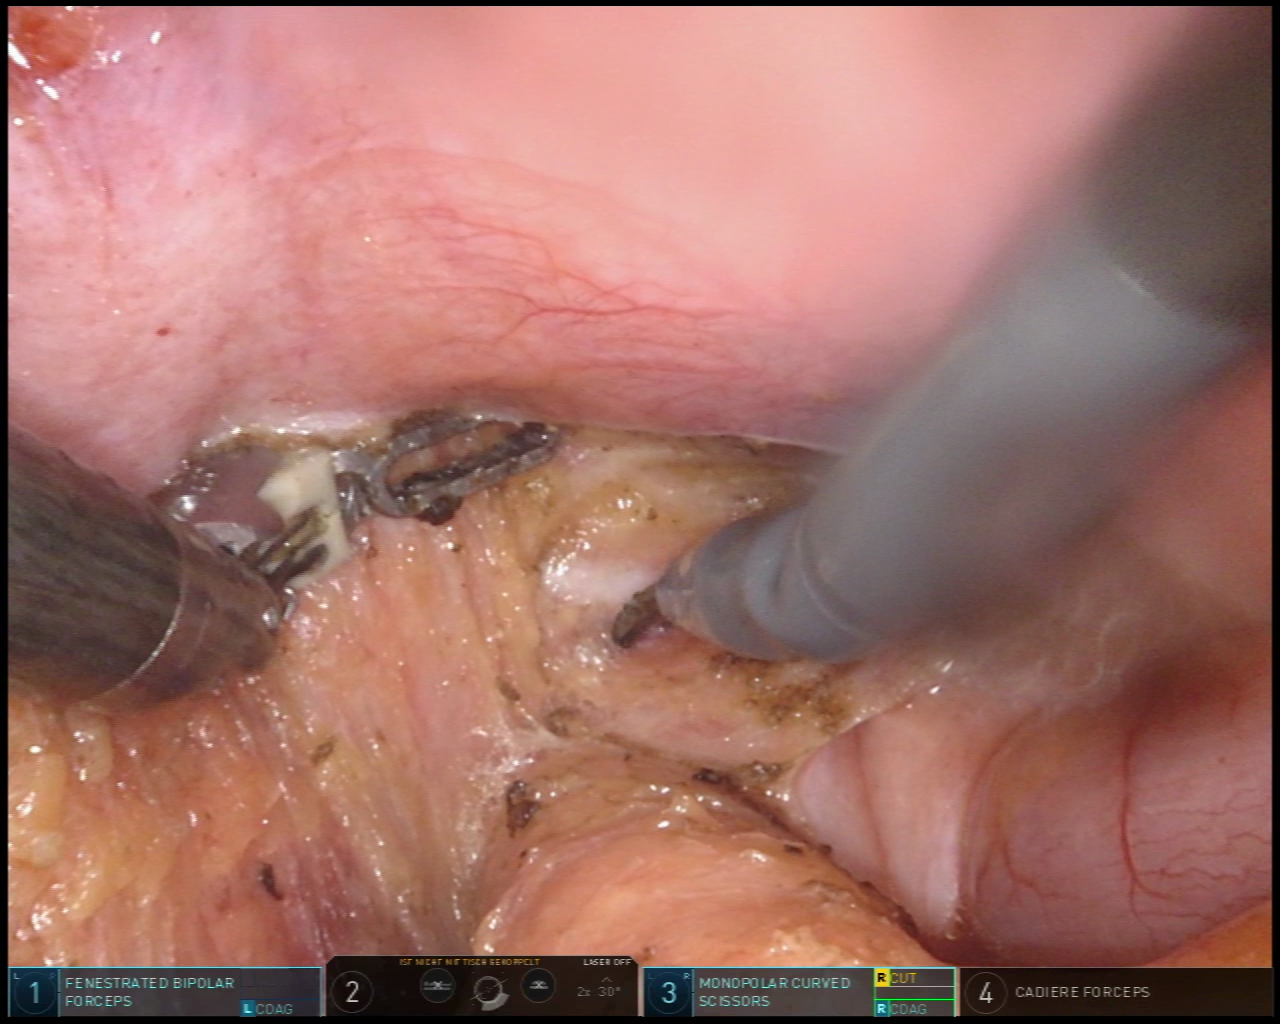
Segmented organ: vesicular_glands
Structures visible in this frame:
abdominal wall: no
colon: no
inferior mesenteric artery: no
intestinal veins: no
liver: no
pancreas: no
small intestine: no
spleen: no
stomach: no
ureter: no
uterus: no
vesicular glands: yes